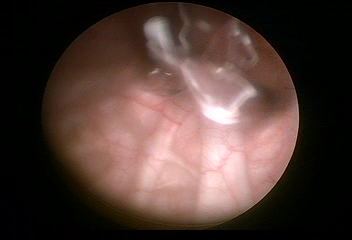
Modality: WLC
Class: Normal mucosa
Bladder cancer association: No